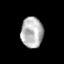
Tissue: skin
Cell type: Epithelial cells
Senescence score: 0.2691
Nuclear area (px): 662
Mean DAPI intensity: 181.15